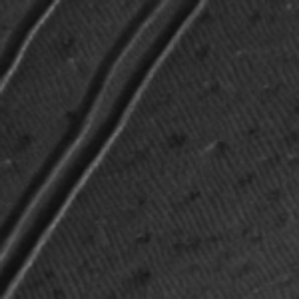
Label: frost